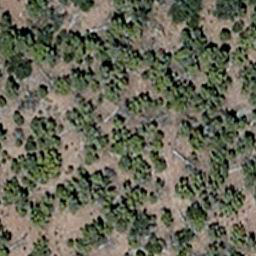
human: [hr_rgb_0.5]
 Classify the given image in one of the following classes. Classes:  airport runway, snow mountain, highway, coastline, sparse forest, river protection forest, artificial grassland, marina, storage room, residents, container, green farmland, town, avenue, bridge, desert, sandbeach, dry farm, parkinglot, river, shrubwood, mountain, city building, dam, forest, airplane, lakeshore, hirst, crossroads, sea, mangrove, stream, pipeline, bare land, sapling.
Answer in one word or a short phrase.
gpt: sparse forest